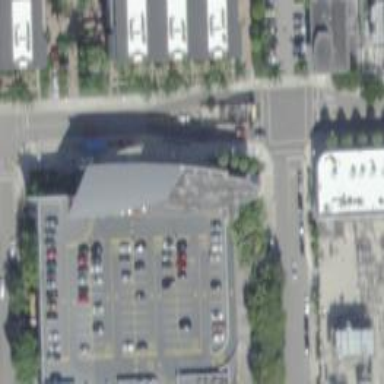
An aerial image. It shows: Supermarket.